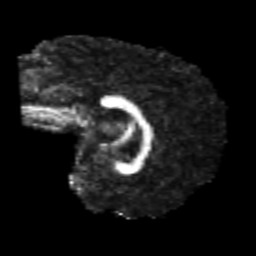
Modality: FA
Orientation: sagittal
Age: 23
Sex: male
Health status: healthy
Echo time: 0.074 s